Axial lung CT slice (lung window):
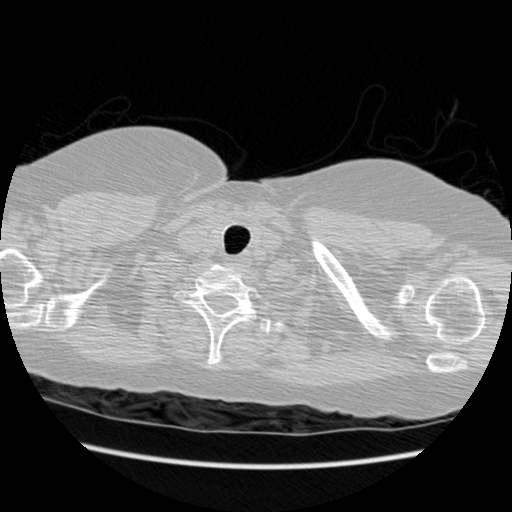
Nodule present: no